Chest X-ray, AP view. Patient: 63 years old, sex M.
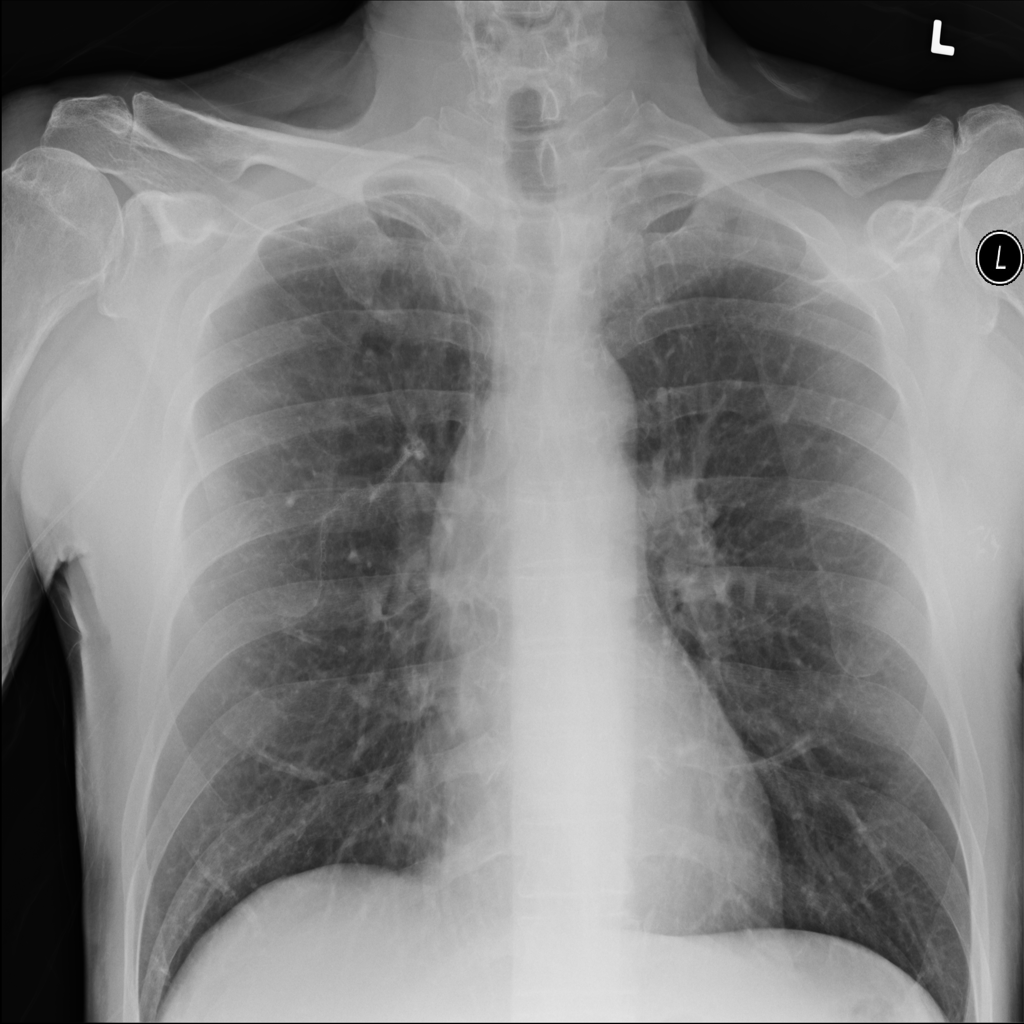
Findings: No Finding